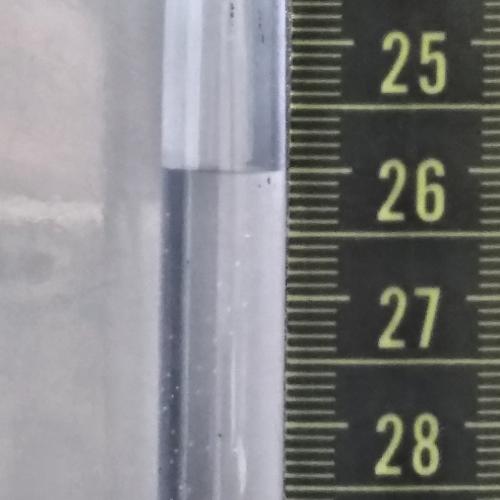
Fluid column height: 26.0 cm